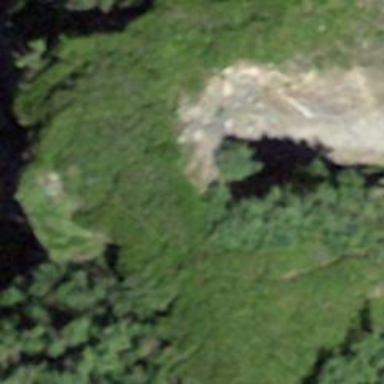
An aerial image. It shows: Pebblestone track passing through tunnel with grade2 tracktype.